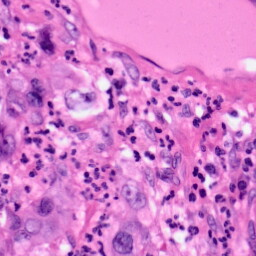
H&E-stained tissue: Pancreatic